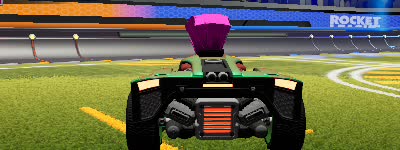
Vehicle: breakout